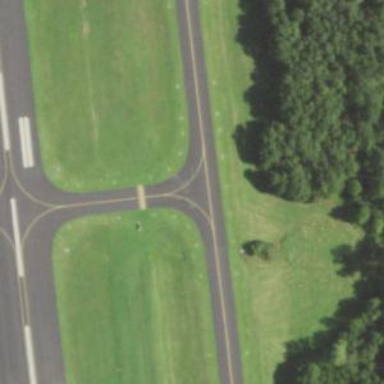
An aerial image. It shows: View of taxiway at the airport.